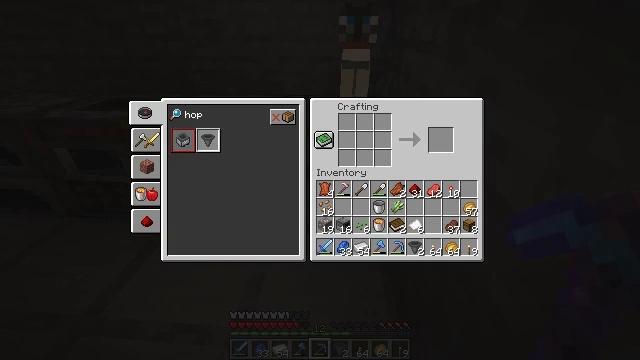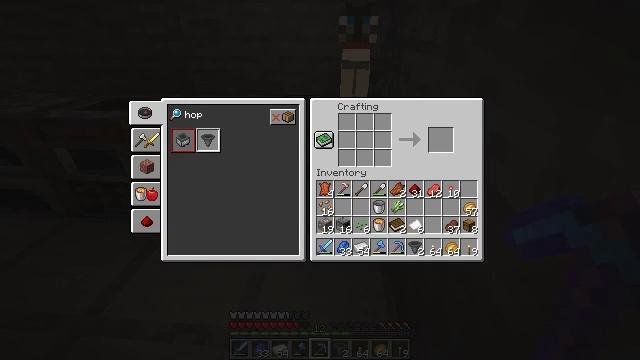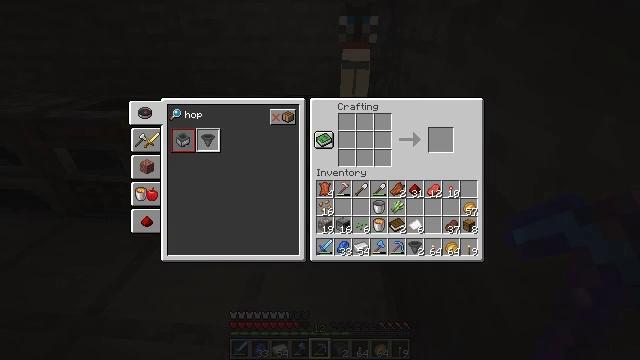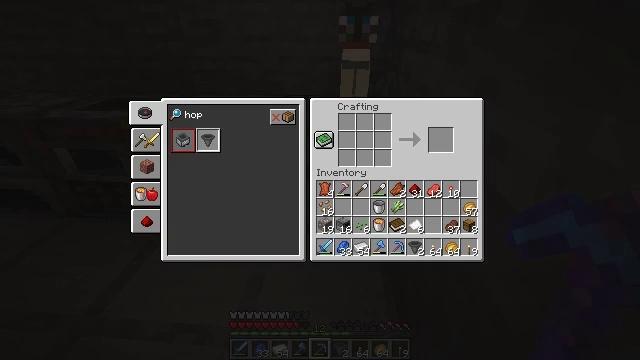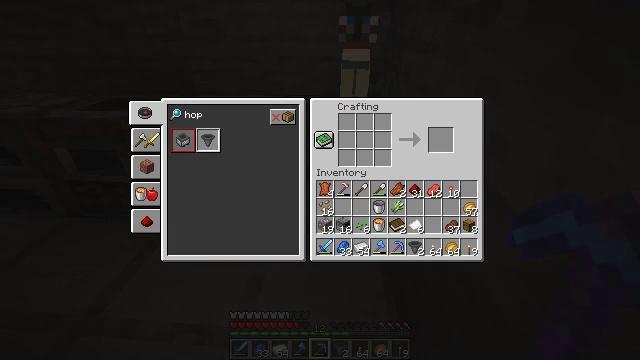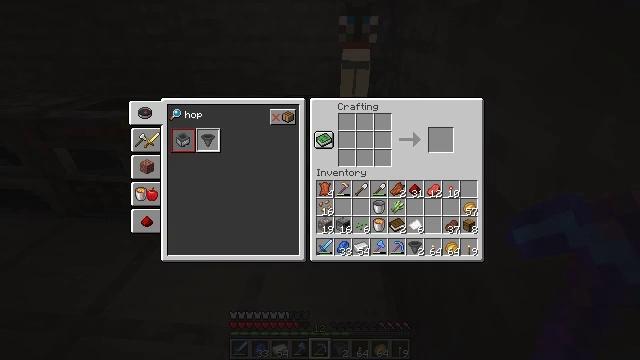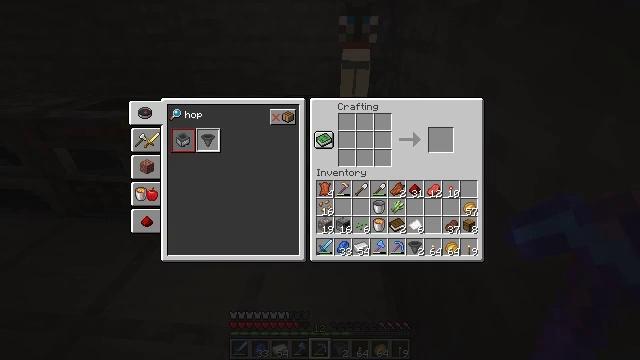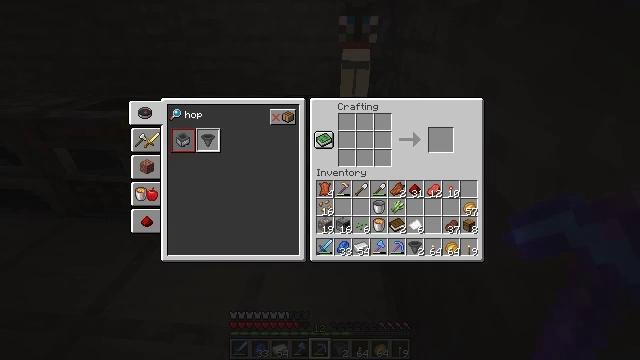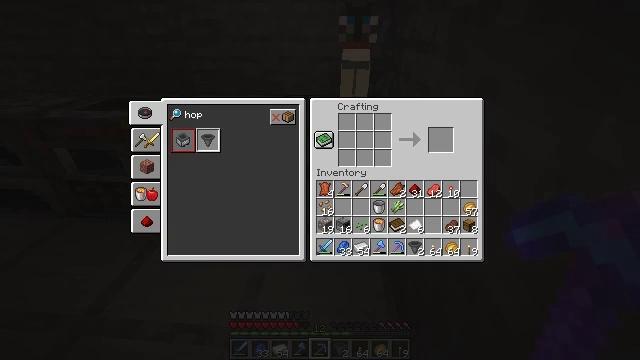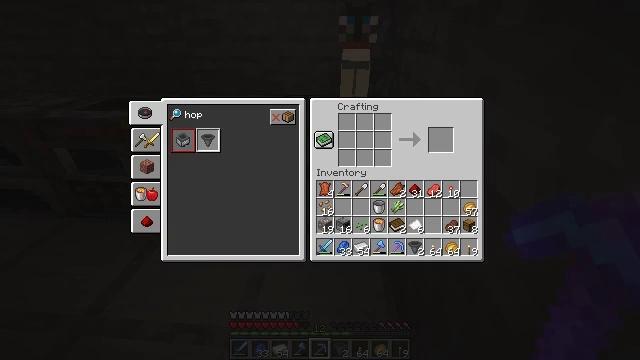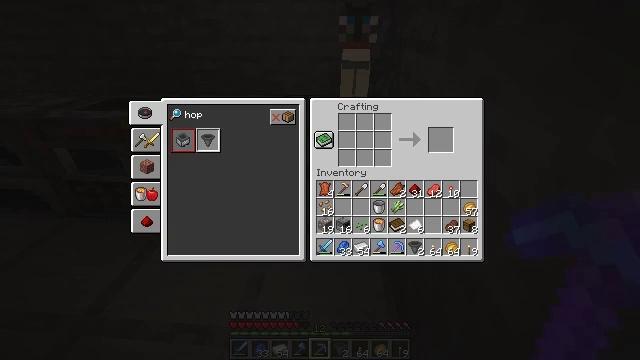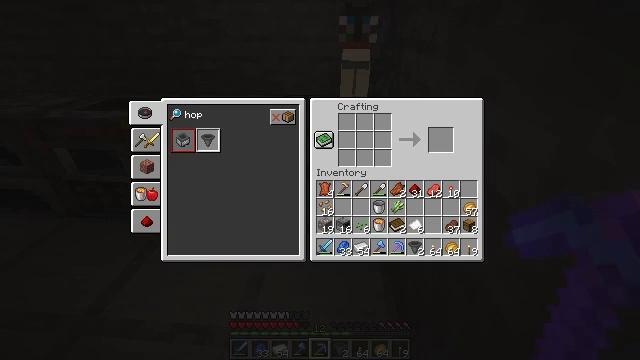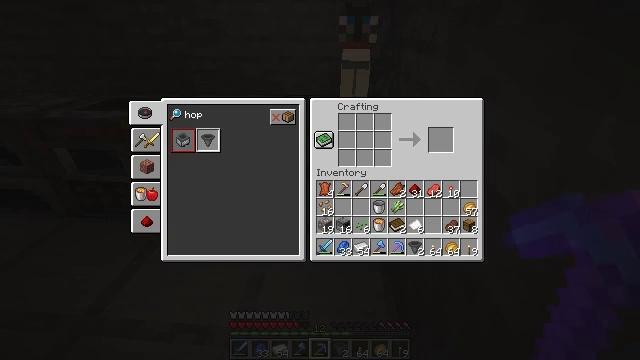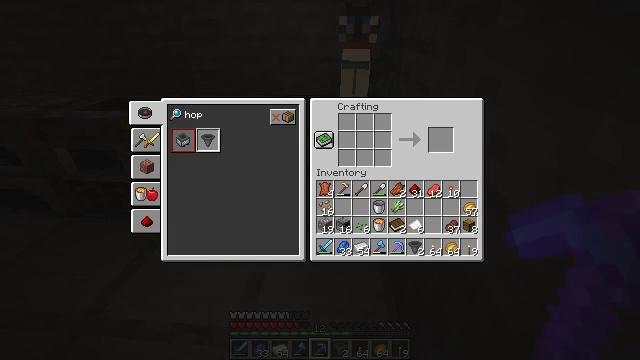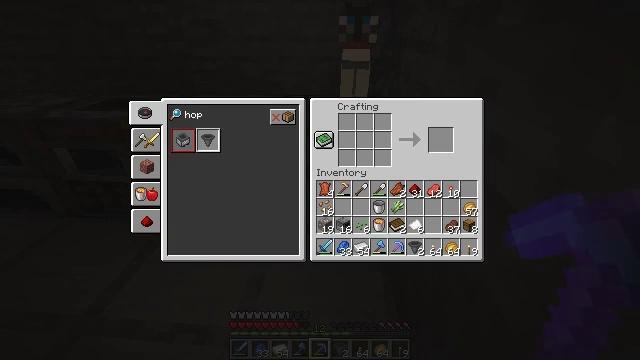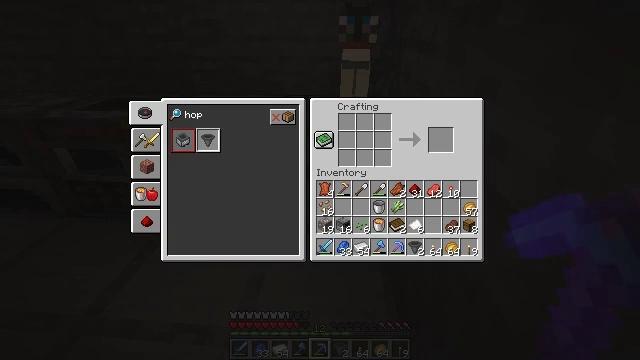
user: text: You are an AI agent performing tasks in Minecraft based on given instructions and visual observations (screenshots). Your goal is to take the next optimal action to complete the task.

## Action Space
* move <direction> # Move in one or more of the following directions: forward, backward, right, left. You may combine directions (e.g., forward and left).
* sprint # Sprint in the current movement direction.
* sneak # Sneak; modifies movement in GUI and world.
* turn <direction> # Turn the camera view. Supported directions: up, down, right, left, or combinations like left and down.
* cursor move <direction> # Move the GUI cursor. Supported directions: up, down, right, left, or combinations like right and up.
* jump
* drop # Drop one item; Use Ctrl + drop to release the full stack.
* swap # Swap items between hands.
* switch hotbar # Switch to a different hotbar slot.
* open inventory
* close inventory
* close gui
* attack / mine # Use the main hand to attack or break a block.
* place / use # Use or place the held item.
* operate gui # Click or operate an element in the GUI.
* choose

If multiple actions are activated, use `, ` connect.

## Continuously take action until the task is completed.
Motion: motion action
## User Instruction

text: Open your crafting table and craft a minecart with ingots.
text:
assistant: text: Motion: no_op
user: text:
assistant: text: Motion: no_op
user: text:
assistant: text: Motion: no_op
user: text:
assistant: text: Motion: no_op
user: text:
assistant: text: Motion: no_op
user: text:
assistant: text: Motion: no_op
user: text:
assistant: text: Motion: no_op
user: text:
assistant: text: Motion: no_op
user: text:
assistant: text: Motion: no_op
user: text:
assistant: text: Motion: no_op
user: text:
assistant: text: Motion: no_op
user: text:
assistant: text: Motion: no_op
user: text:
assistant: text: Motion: no_op
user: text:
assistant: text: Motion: no_op
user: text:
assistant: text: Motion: no_op
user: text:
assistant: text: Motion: no_op
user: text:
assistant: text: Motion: no_op
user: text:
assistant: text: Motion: no_op
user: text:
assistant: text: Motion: no_op
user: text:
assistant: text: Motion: no_op
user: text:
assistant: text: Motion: no_op
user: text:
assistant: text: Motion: no_op
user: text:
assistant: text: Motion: no_op
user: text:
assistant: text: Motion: no_op
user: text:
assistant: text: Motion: no_op
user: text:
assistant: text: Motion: no_op
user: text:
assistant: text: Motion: no_op
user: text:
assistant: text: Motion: no_op
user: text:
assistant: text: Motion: no_op
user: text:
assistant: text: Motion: no_op